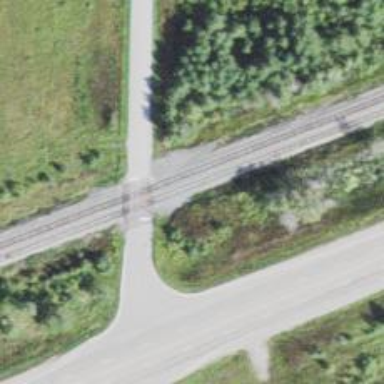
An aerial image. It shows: Two railway tracks with rails.